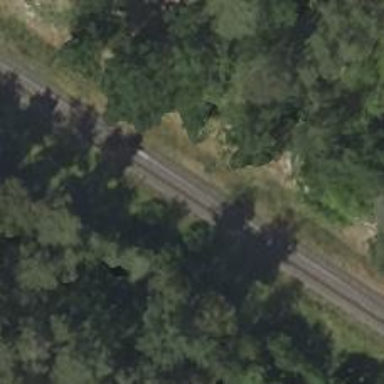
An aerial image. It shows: Railway signal.